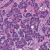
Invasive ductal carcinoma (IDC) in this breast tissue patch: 1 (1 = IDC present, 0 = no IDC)